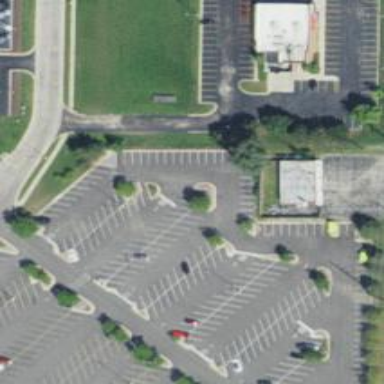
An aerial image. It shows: Parking area.